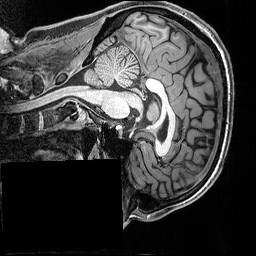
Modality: T1w
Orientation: sagittal
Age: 33
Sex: male
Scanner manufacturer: siemens
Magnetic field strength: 3 T
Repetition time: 2.3 s
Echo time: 0.00298 s